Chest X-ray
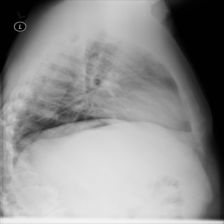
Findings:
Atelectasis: negative
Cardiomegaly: negative
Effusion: negative
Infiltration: negative
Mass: negative
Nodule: negative
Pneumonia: negative
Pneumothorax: negative
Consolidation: negative
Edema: negative
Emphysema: negative
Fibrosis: negative
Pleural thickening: negative
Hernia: negative